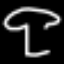
Label: mushroom